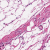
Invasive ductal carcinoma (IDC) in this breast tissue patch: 0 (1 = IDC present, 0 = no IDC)